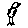
Label: bird